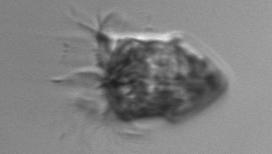
Label: Strombidium_inclinatum